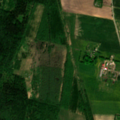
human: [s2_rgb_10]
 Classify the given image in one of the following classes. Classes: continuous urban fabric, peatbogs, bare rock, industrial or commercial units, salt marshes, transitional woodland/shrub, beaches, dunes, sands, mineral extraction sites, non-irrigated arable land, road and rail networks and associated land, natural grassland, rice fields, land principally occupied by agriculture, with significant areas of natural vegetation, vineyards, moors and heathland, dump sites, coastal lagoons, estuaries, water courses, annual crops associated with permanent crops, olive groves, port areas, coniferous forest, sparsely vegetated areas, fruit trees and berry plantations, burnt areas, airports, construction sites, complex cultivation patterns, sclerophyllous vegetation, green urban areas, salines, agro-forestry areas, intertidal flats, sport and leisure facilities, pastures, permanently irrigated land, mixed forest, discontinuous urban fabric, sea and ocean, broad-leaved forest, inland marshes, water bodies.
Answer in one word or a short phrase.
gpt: non-irrigated arable land, complex cultivation patterns, mixed forest, transitional woodland/shrub